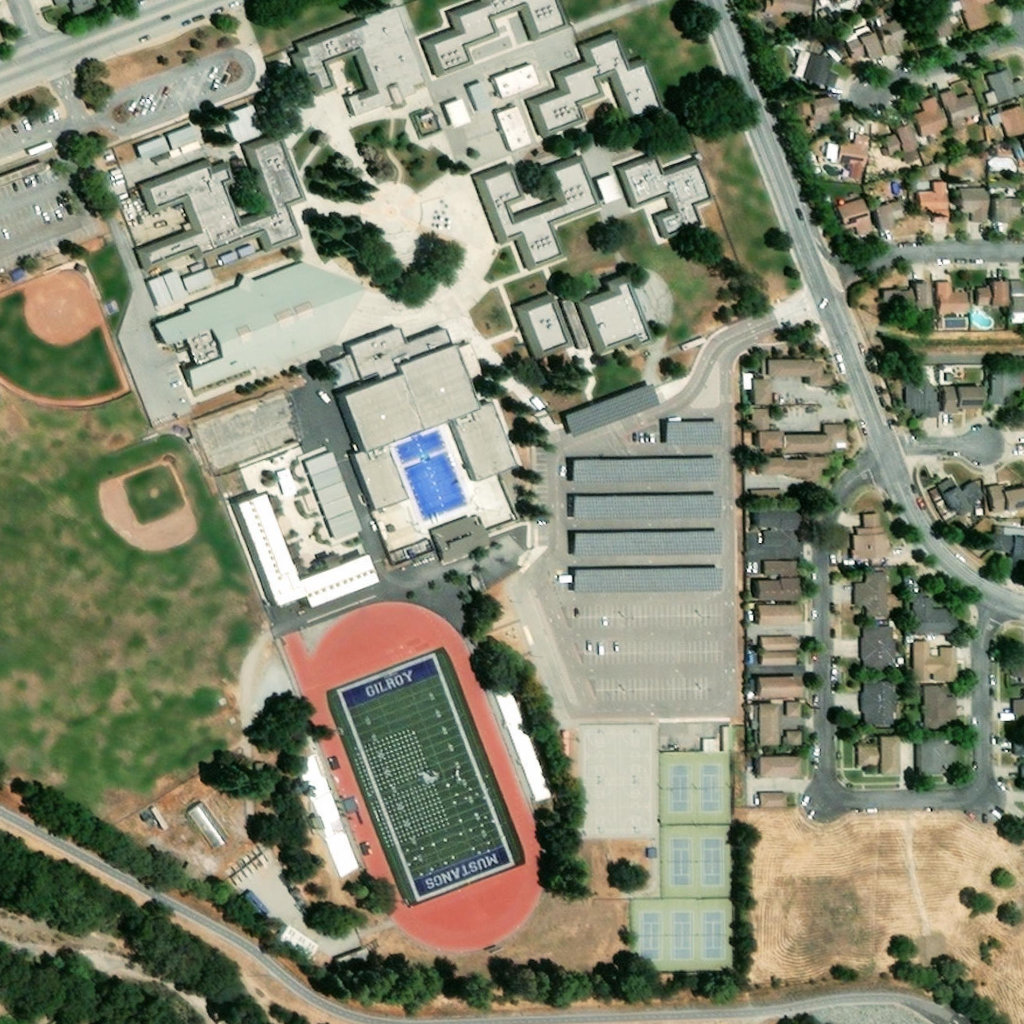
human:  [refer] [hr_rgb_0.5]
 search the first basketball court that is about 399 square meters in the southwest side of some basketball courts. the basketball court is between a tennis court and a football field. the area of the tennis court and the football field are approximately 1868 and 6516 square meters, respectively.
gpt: <box>[[56, 76, 59, 81, 0]]</box>

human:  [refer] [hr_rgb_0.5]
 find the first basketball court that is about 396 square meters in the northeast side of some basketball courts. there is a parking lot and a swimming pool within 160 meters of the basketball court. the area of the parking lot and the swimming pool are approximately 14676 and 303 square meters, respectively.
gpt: <box>[[60, 70, 63, 75, 0]]</box>